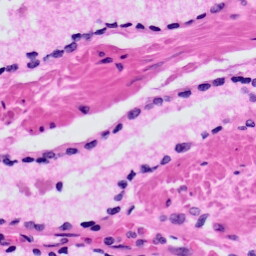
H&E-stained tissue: Prostate